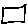
Label: square